Interaction volume radius: 10 \u00c5
Interaction volume height: 35 \u00c5
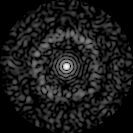
Disorder parameter: 0.8247